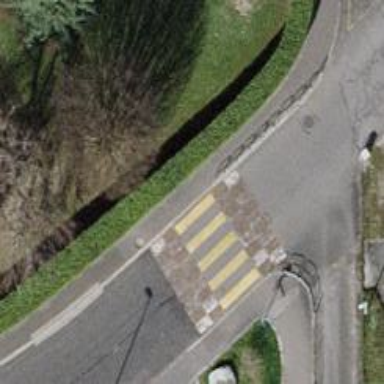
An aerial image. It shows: Zebra crossing on the road.